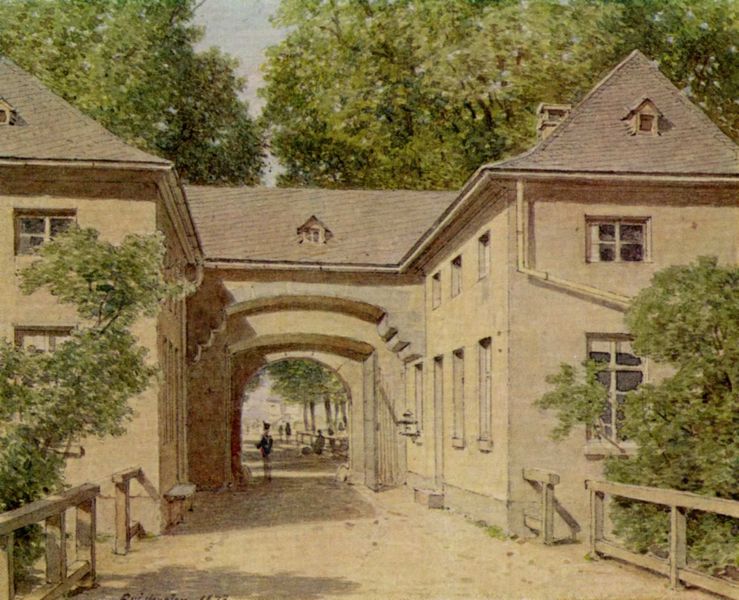
Titel: Frankfurt am Main, Eschenheimer Tor
Künstler: Carl Theodor Reiffenstein
Standort: Frankfurt (am Main)
Institution: Historisches Museum
Schlagwörter: baum, blau, blätter, gemälde, himmel, mann, schatten, wolken, aquarell, bäume, gelb, grün, landschaft, menschen, stadt, braun, fenster, grau, hintergrund, holz, hut, lampe, laterne, licht, mitte, strasse, tür, zeichnung, ausblick, dach, gebäude, haus, park, weg, wolke, zaun, beige, malerei, wand, architektur, mensch, stein, signatur, wache, häuser, natur, stamm, brücke, busch, büsche, gitter, sonne, figur, blatt, pflanze, pflanzen, wald, dachziegel, kamin, schornstein, garten, sommer, bogen, fassade, naturalismus, pflaster, sonnenlicht, dächer, giebel, mauer, sprossenfenster, ziegel, allee, gelände, grafik, hof, holzzaun, bank, stämme, arch, architecture, hat, people, soldaten, soldier, window, bench, green, old, painting, seat, windows, brown, durchgang, geländer, perspective, stufe, tor, anbau, eingang, erker, spitzweg, durchblick, kloster, torbogen, dachfenster, regenrinne, uniform, soldat, wachmann, laubbaum, kontrolle, sonnig, portal, stadttor, villa, biedermeier, wood, soladt, schiefer, walmdach, man, sky, stone, tree, building, house, sand, distance, roof, trees, wächter, stadtmauer, bettler, dachgauben, einfahrt, gaube, zufahrt, regenrohr, spaziergänger, forest, bushes, entrance, path, road, way, mediterran, shadow, natürlich, dachrinne, door, fence, fesnter, post, dirt, person, sunny, rohr, spring, regenrinnen, leaves, wall, abgrenzung, dillis, durchfahrt, archway, walls, bricks, gate, torhaus, bush, brückengeländer, figure, leaf, shadows, aus, simple, chimney, opening, guard, spitzdächer, ablauf, tan, doorway, open, zeun, bewachen, tordurchgang, beschnitten, countryside, foliage, pipe, fences, passage, hofeinfahrt, drive, faint, soldaat, pipes, wachsoldat, torbigen, beige+, gateway, rooftop, doorgate